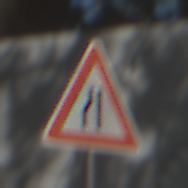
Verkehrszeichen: EinseitigVerengteFahrbahnLinks
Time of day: Midday
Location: Outdoor (Suburban)
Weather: Clear
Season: NotSpecified
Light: Natural